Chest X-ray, AP view. Patient: 58 years old, sex M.
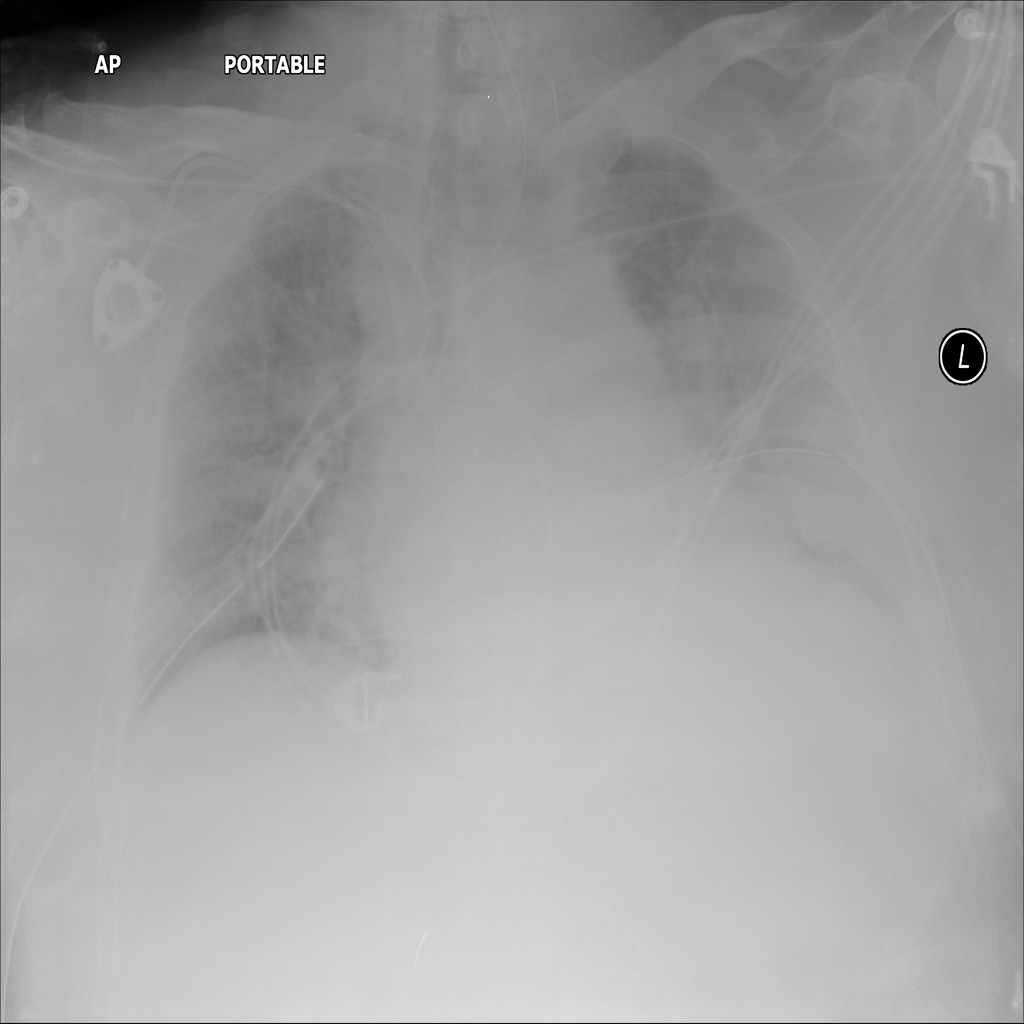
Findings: No Finding